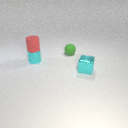
small cyan metal cube in front of small cyan metal cylinder